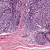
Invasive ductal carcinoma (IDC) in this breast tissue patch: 1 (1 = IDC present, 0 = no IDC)